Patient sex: M
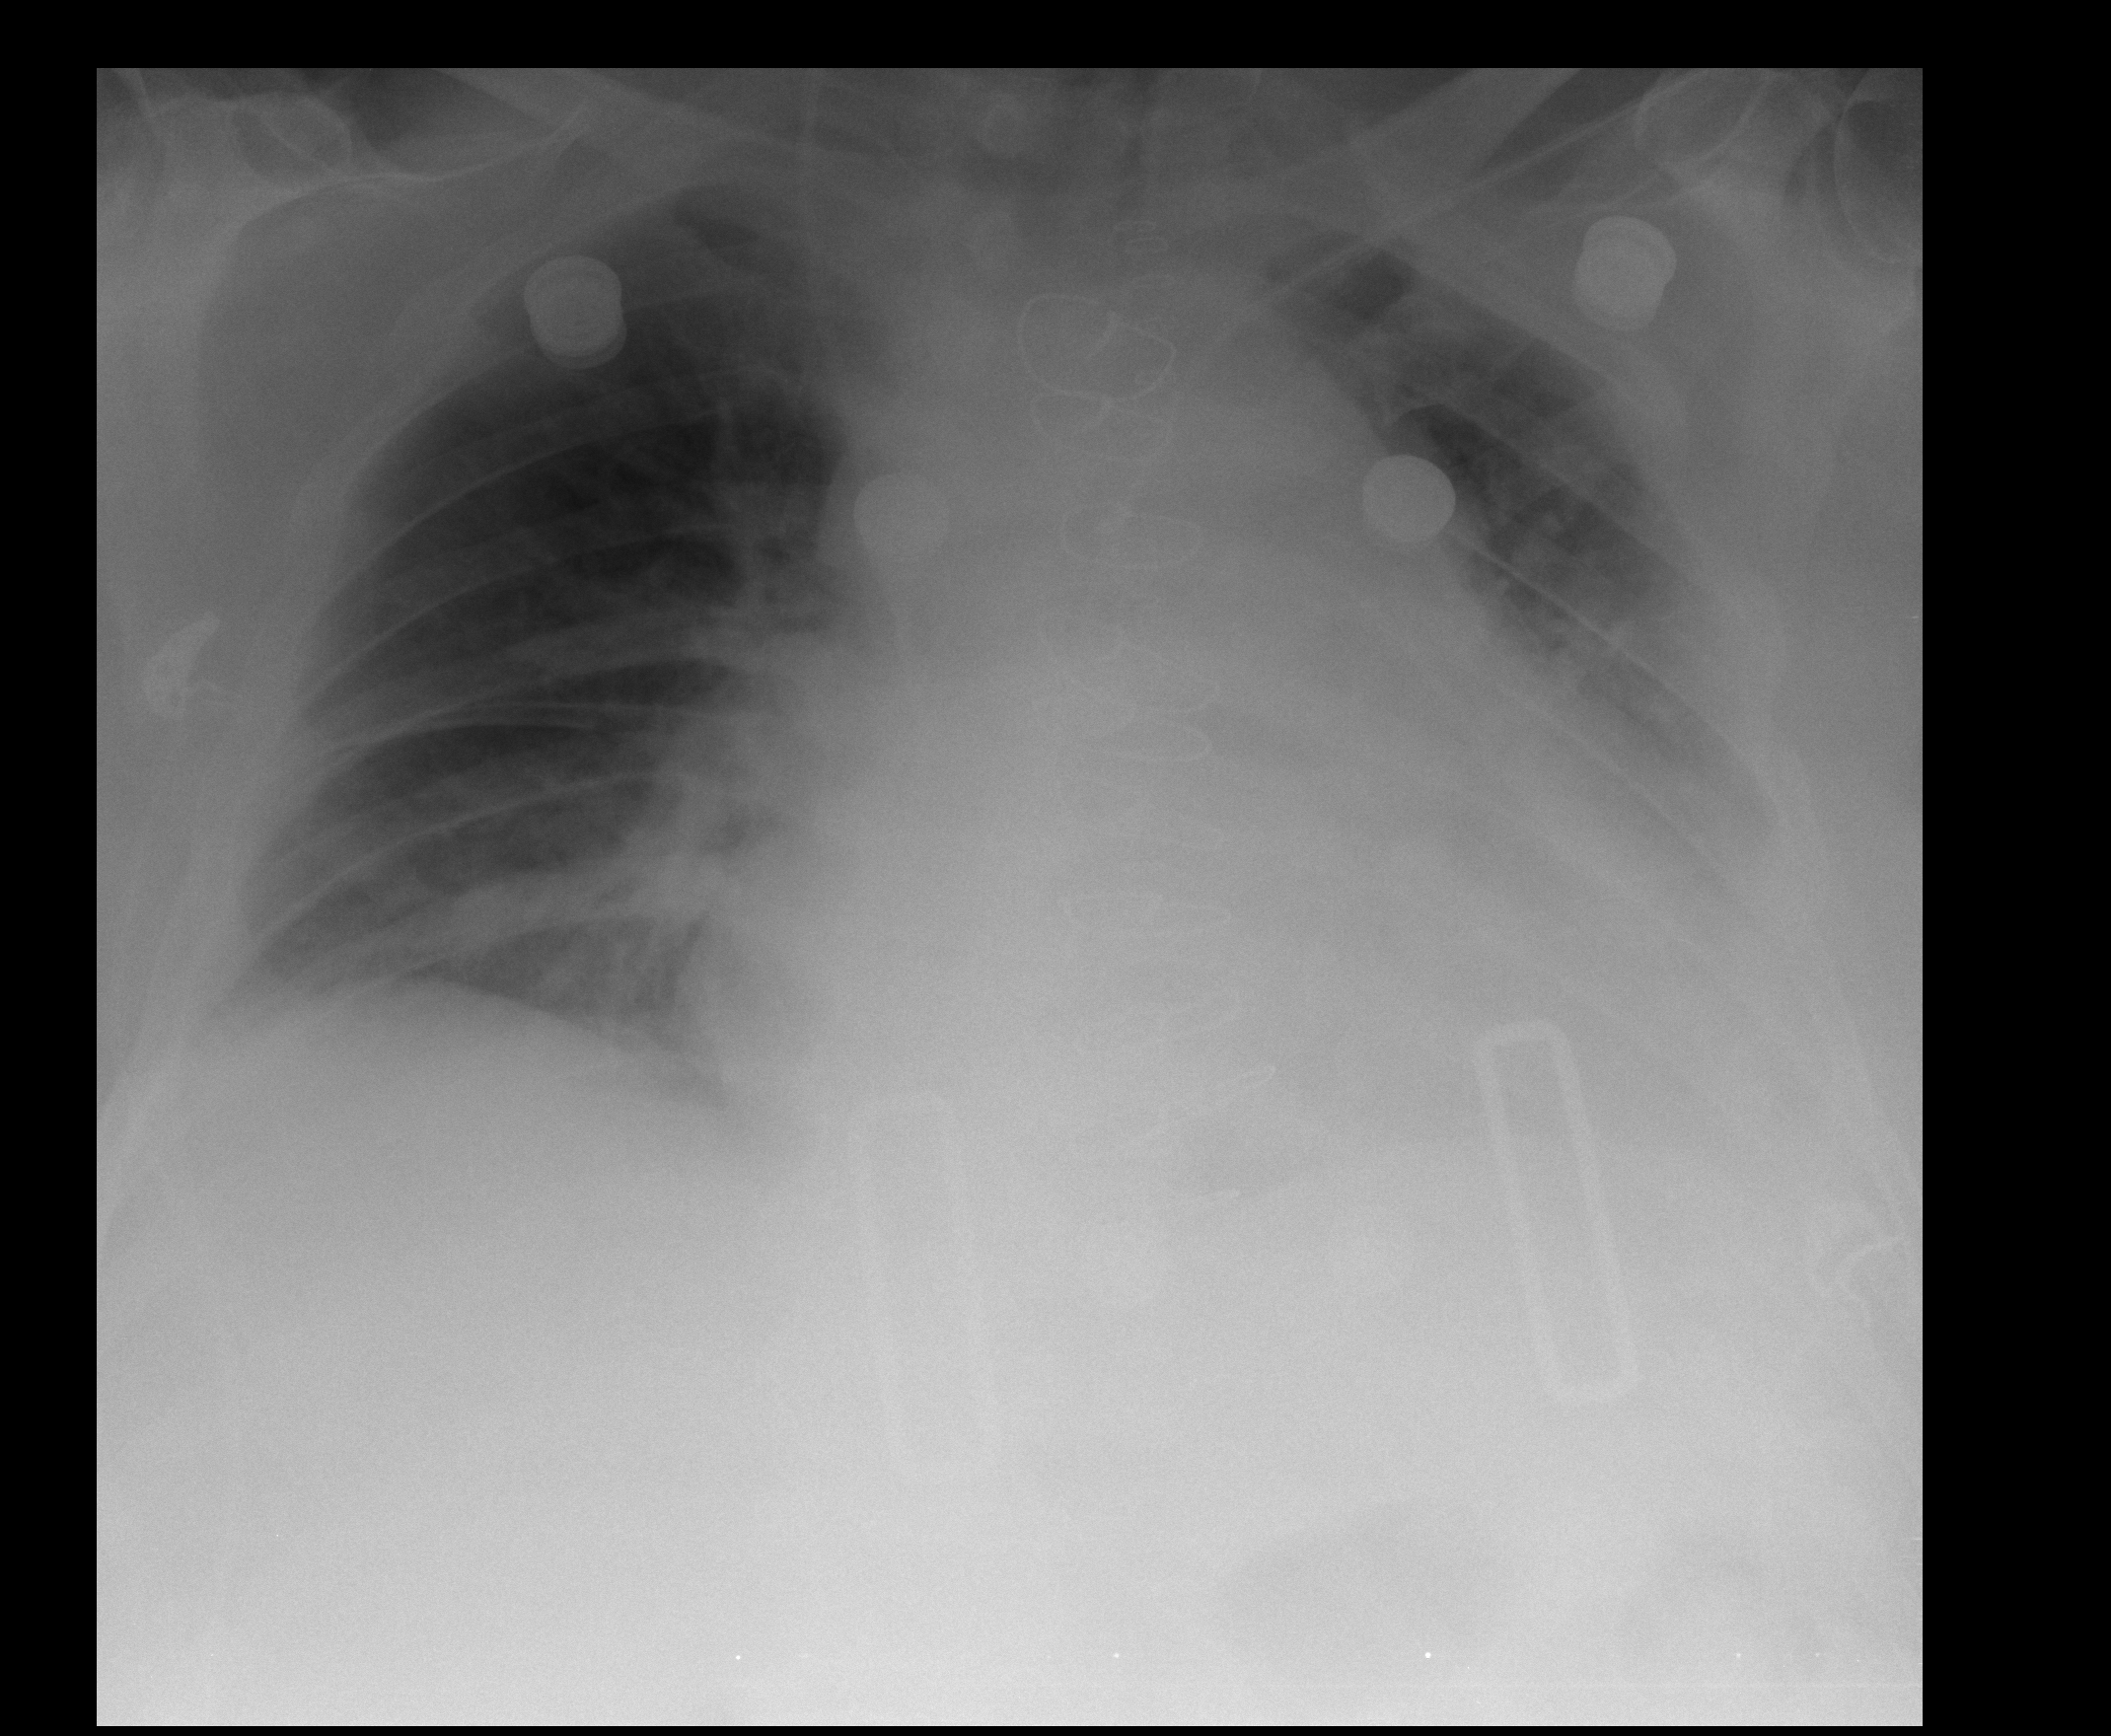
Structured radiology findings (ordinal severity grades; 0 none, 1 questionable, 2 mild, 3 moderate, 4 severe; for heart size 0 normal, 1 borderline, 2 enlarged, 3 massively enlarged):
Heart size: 3
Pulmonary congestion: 2
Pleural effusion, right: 1
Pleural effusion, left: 2
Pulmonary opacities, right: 0
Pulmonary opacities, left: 2
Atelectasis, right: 2
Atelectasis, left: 3